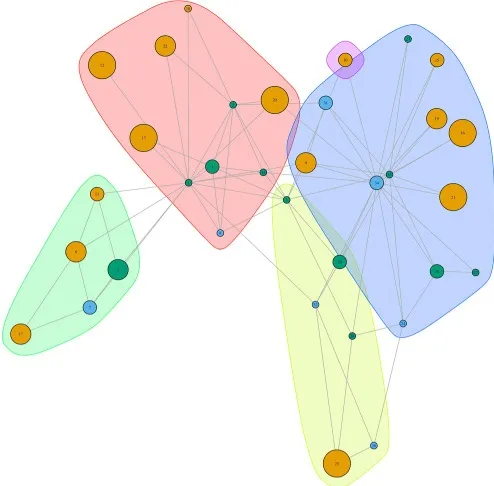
The original and generated graphs from Zachary's Karate network (Zachary). A; The original graph, where vertex color indicates a category associated with degree, vertex size represents a category associated with centrality, and community areas are drawn.
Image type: chart (chart)